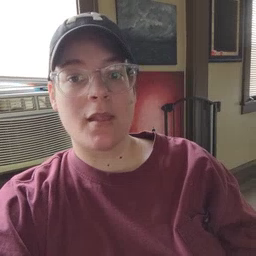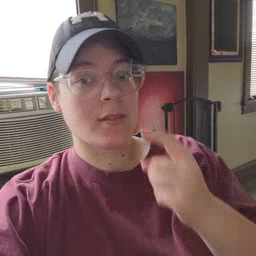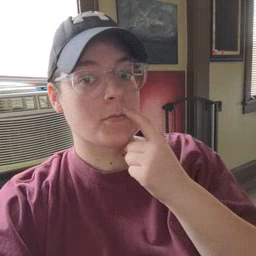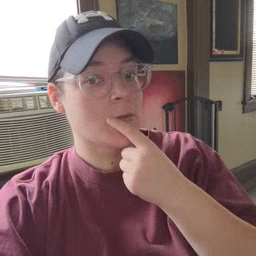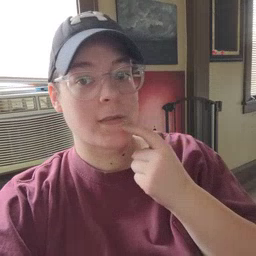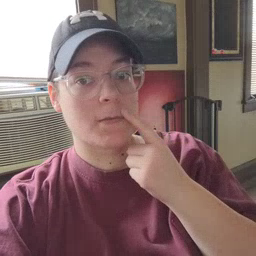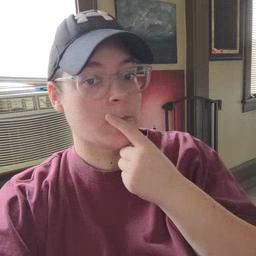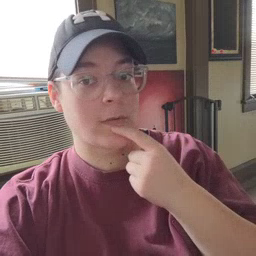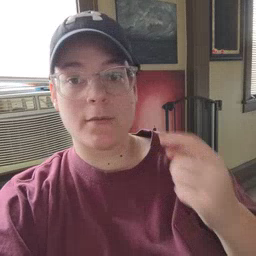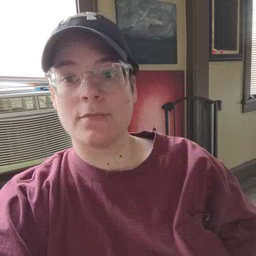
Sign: lips